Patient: sex F, age 59
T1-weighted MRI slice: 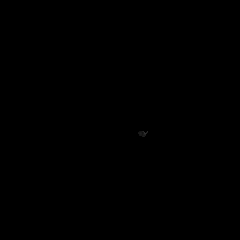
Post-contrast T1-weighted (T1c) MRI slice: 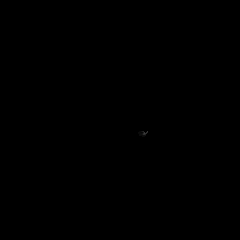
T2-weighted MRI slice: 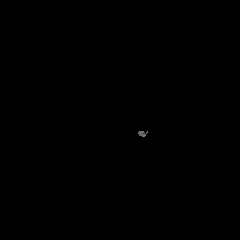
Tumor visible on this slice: no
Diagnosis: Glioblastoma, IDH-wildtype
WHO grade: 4